Question: is there a way to detect when one of the items containing in the GridView scrolls into view?
I wan't to create some effects for not in the view && not on lead position items.
Example:
In this position i wan't dimmed Group 2,3+, but Group 1 - highlighted
But when user will scroll to Group 3 - it becomes highlighted etc.
Is there some sort of event that i can add to items in GridView - like ItemmScrolledIntoView()?

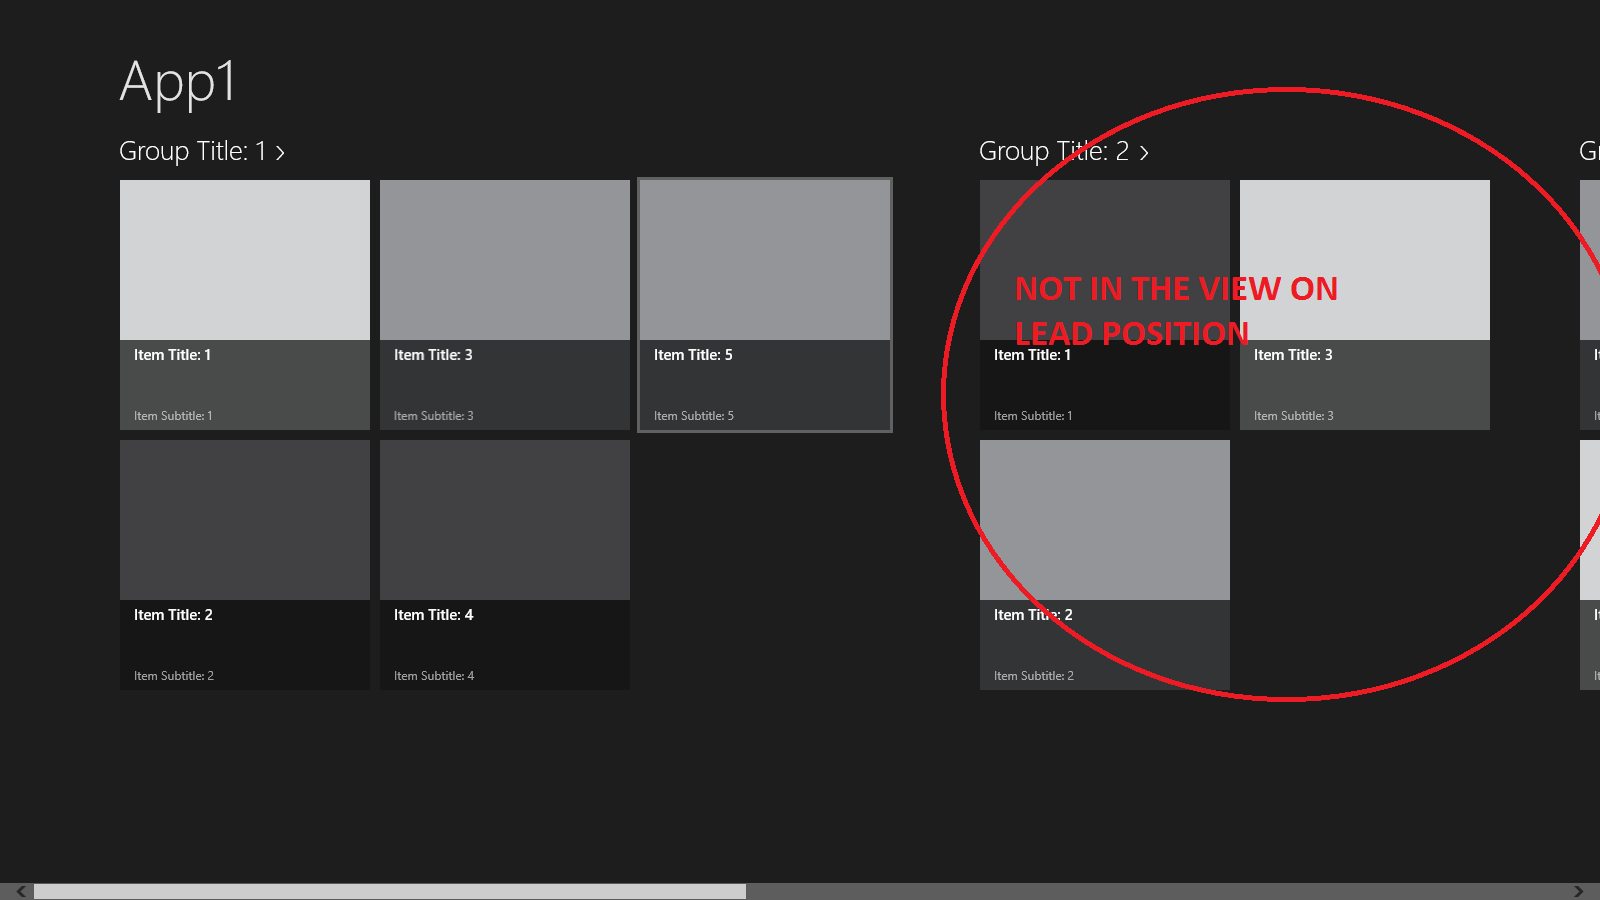
Answer: The default 'GridView' does not have a simple way of doing this. You'll need to make a custom 'GridView' or possibly not use a 'GridView'.
One option that would make this easier is to base your implementation on a 'Hub' control. The 'Hub' control has the 'SectionsInView' property (including the ability to get the first item from this list) along with the 'SectionsInViewChanged' event. I think it's likely that you will combine these two in this way:
In your ViewModel, create a 'FirstSection' property which stores the first entry in the 'SectionsInView' list. Have the 'HubSection's bind an overlay (or their Opacity) or current VisualState to this value.
Then, in the 'SectionsInViewChanged' event, update your 'ViewModel' and notify the change. If you did the changes (such as to opacity) through binding/converters, this should be immediate. Otherwise, you'll need to change the VisualState manually, but it's still not particularly hard. Especially because you can only change the values of 'SectionsInView' (that aren't the first value).
The latter part can be an option on its own, but may have some performance issues, especially when scrolling quickly.